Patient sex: F
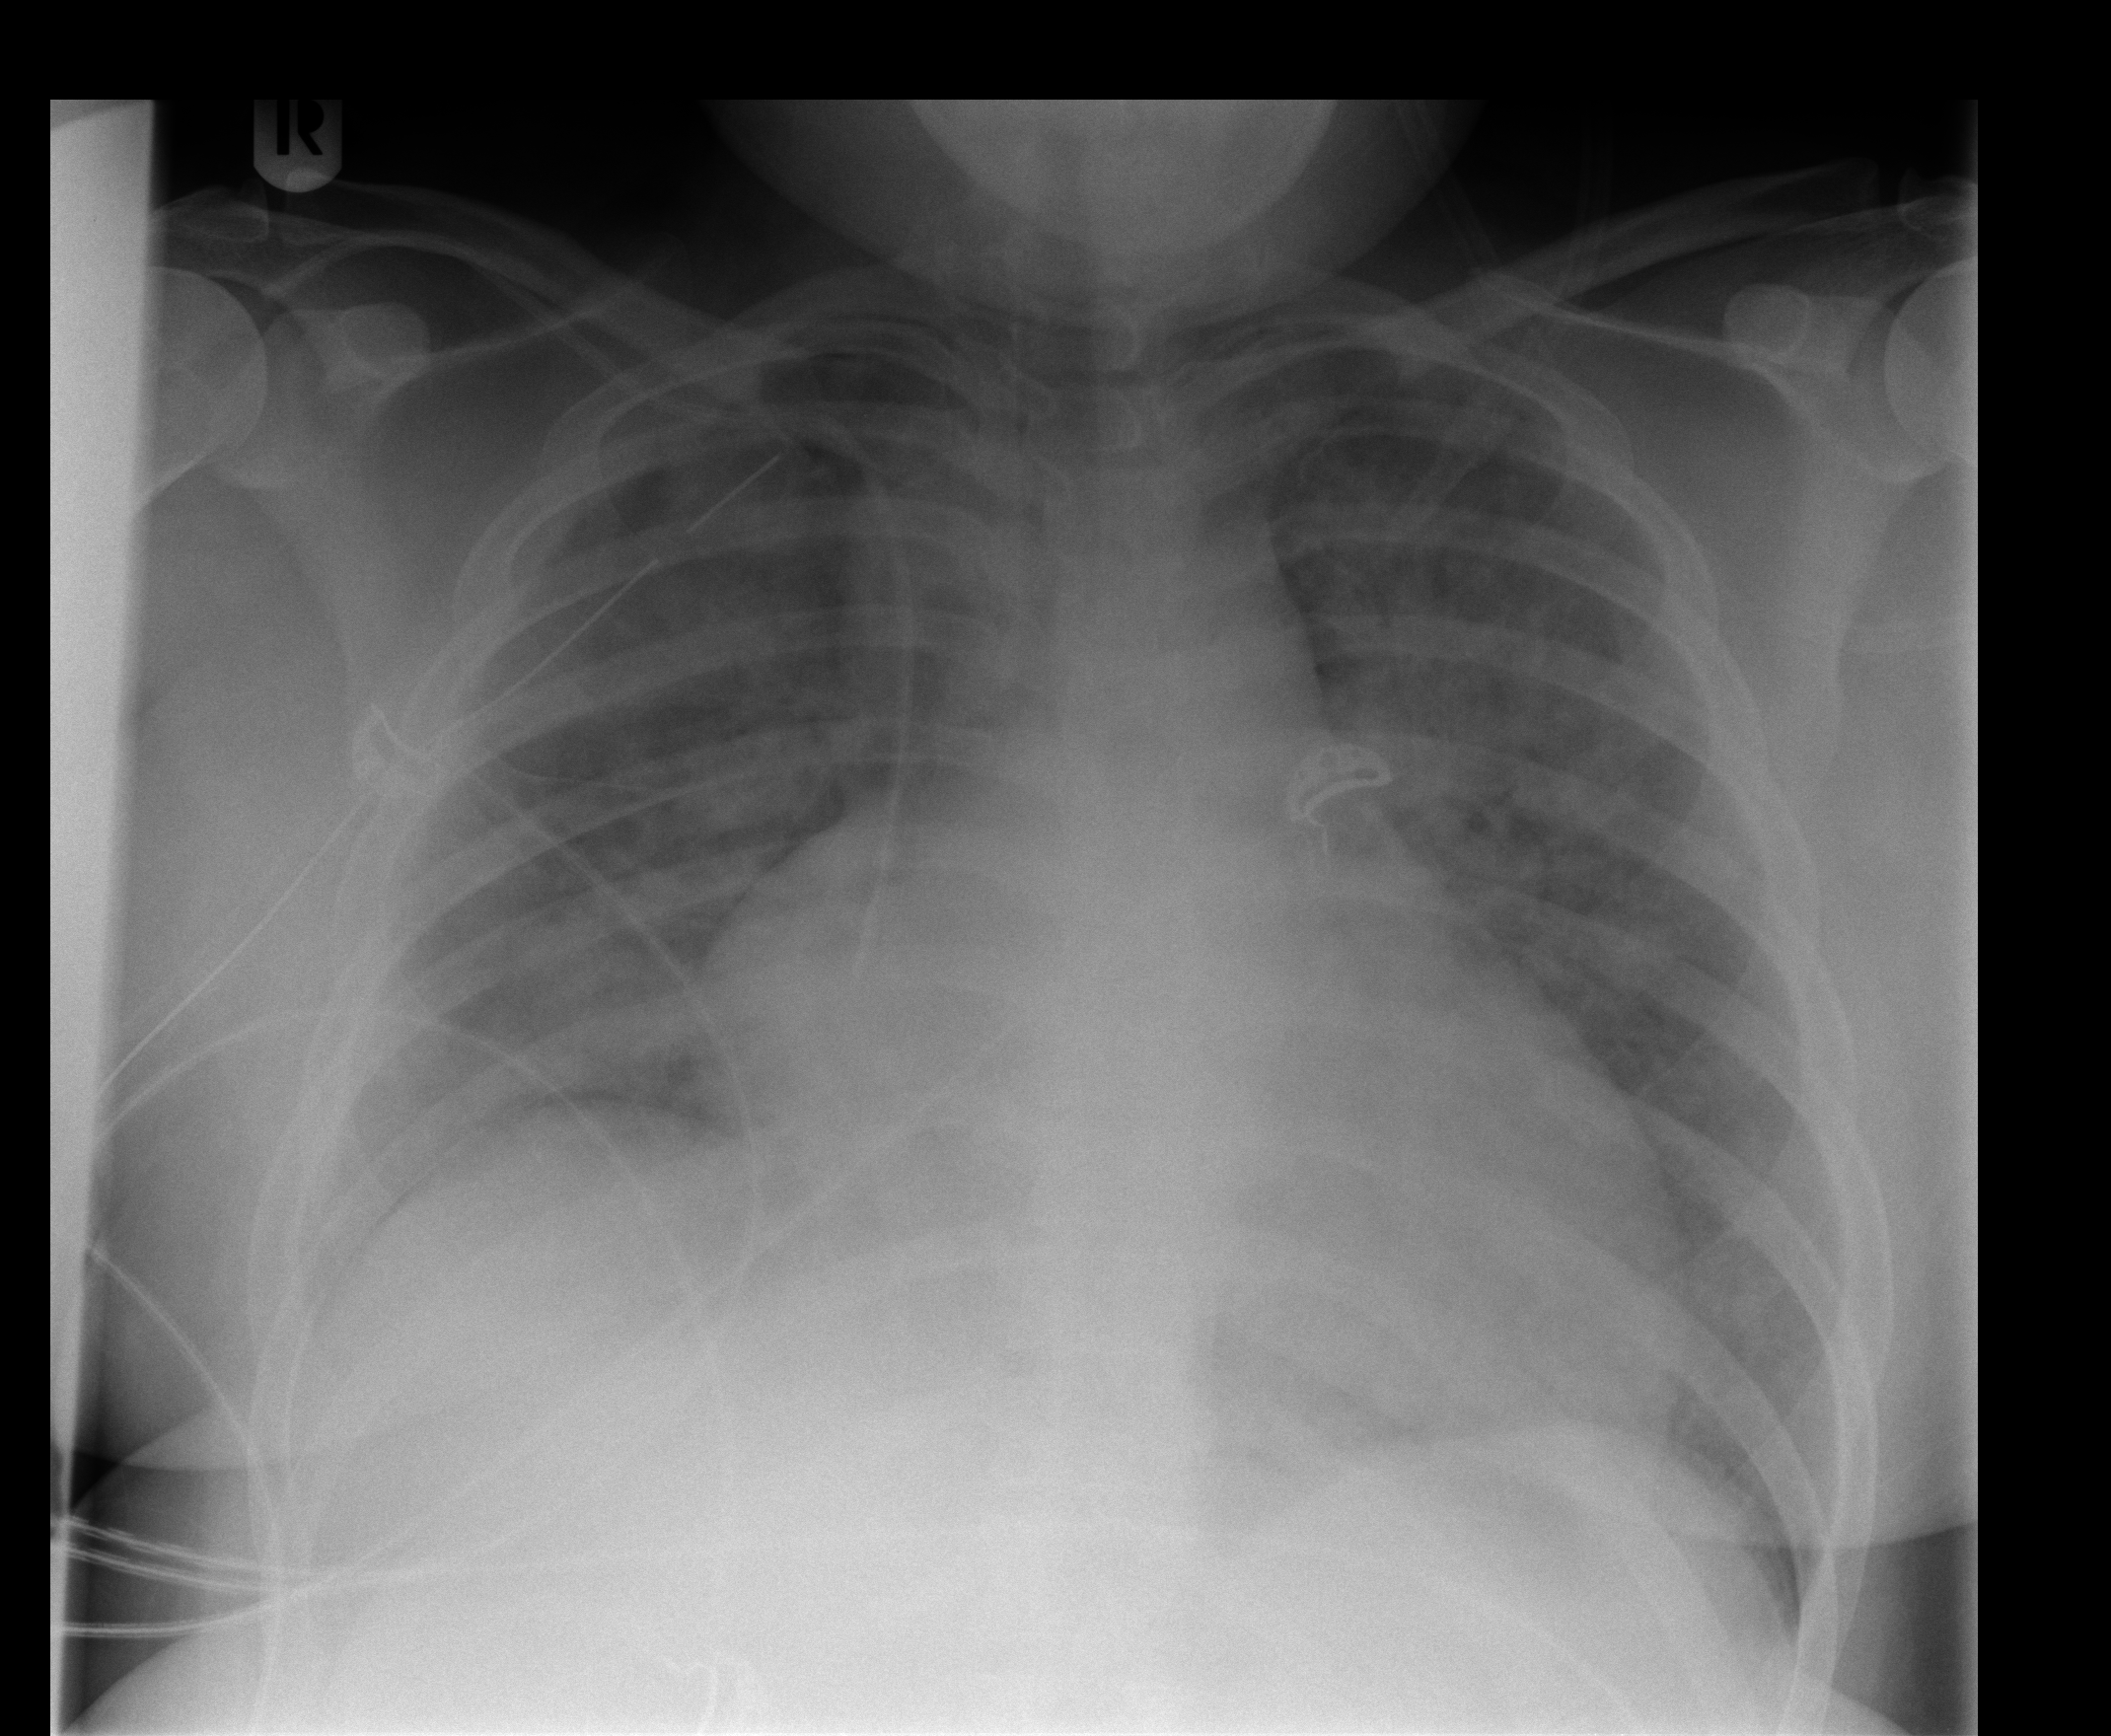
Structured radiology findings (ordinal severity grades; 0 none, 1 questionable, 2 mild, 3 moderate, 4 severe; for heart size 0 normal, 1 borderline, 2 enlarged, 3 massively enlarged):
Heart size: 2
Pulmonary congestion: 2
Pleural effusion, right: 1
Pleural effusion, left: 0
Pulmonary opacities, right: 3
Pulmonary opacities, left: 3
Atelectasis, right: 3
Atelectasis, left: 3